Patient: sex M, age 57
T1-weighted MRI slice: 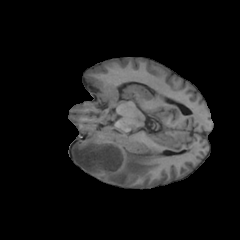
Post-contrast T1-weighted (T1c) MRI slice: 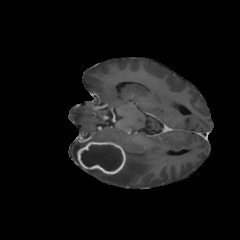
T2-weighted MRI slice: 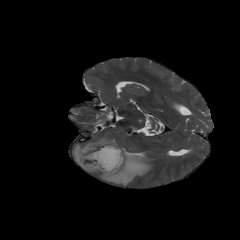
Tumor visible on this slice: yes
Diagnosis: Glioblastoma, IDH-wildtype
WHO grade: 4